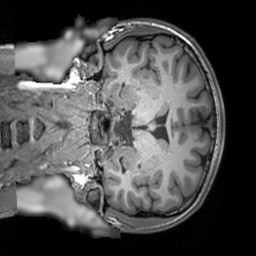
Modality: T1w
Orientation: coronal
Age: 25
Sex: male
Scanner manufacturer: siemens
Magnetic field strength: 3 T
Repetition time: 1.9 s
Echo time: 0.00293 s